Question: I'm aware this is a pretty basic question but it has me stumped and figure out why. I have an array of names and what to iterate through them to get them all as single names, although when I do so using the 'for in' loop it just produce the first name, my code:
'''
var arrayA = ["Mike", "James", "Stacey", "Steve"]
var str = String()
for array in arrayA {
str = array
println(str)//Just prints steve
}
'''
The problem is it only prints steve, I want to be able to access all the name singley
This is what I am seeing:

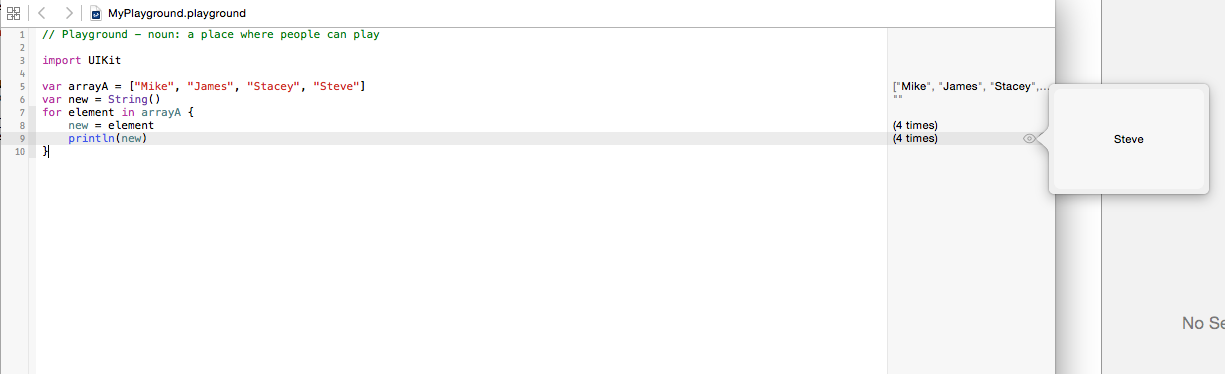
Answer: If you're using a playground, you might need to change the view in order to see all the results..
You need to hover over the quick view display in order to find the "All Values" icon.

---
It looks like this may have changed in - as @MikeMeyers mentions in the comments, you need to right click on the quick view window and select the value history option.
<URL>